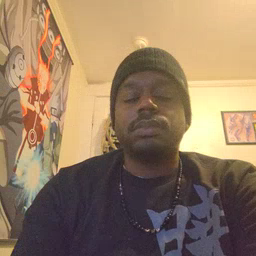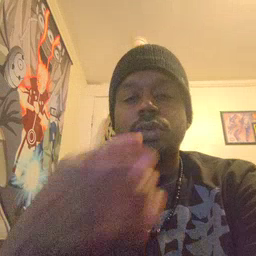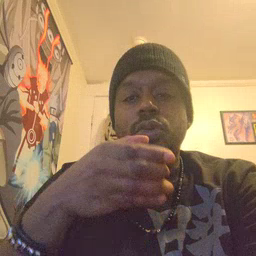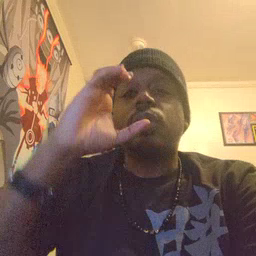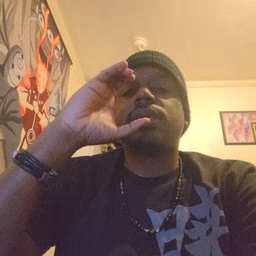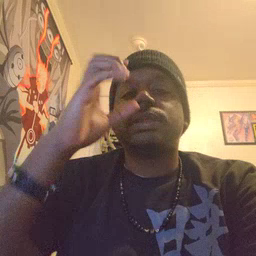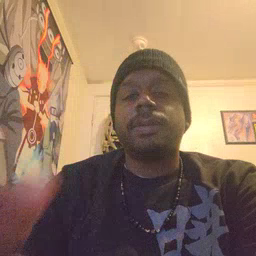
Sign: drink